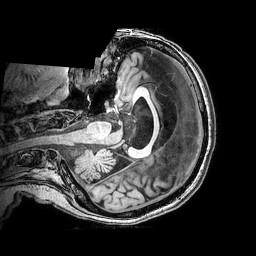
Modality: T1w
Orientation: axial
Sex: female
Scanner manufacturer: philips
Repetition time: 0.008092 s
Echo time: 0.0037 s